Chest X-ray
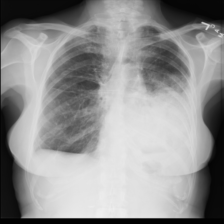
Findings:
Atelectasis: negative
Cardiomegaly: negative
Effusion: negative
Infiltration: negative
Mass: negative
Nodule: positive
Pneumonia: negative
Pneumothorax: negative
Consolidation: positive
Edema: negative
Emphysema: negative
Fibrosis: negative
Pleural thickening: negative
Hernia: negative